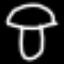
Label: mushroom